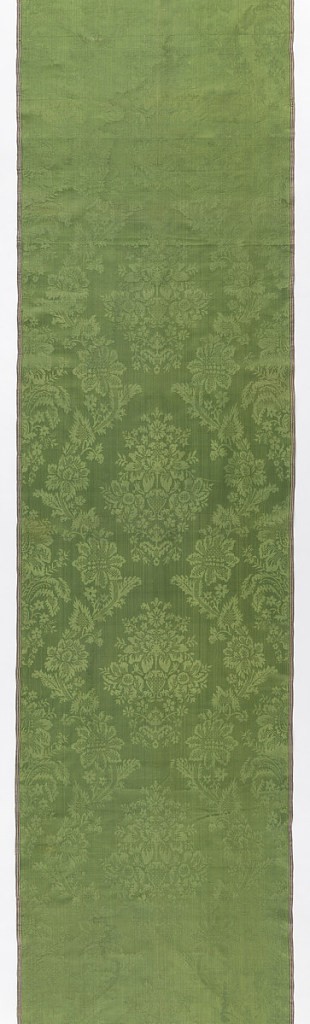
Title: Textile
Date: ca. 1755
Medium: silk Technique: damask
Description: Green damask with a pattern of flowers and foliage in a vase framed by a running floral vine.